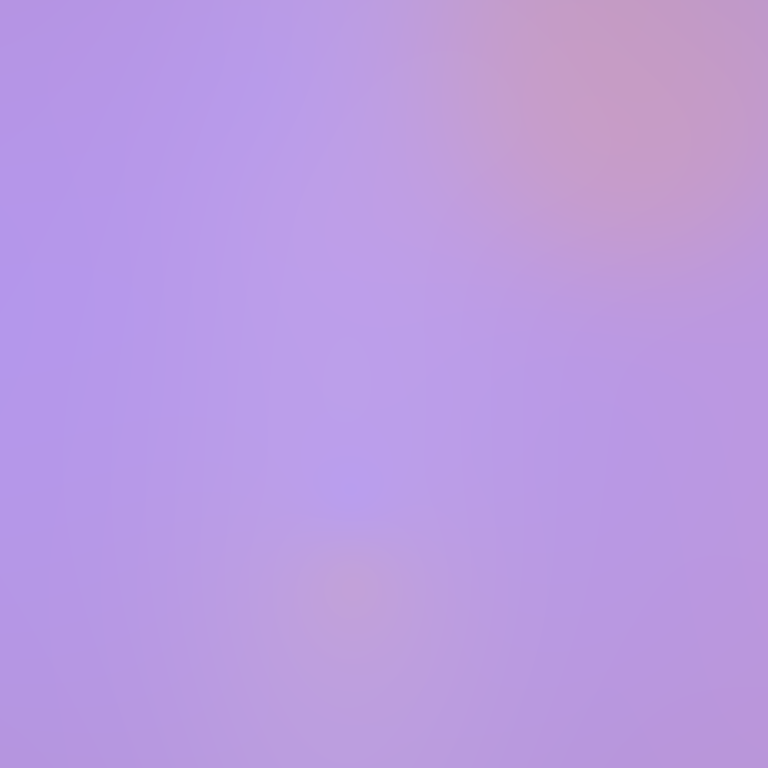
Abstract light effect, smooth gradient from soft lavender to gentle pink, serene atmosphere, diffuse glow, no room, no furniture, no objects.